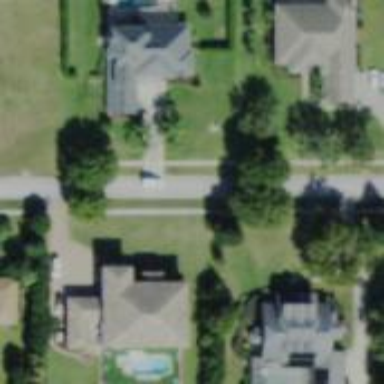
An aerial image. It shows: Residential road with sidewalk on the left side.